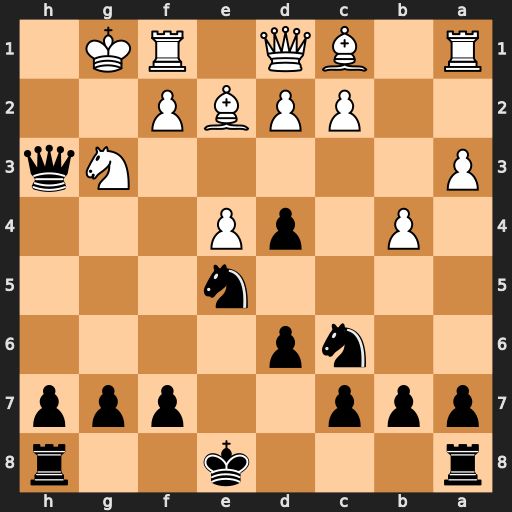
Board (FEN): r3k2r/ppp2ppp/2np4/4n3/1P1pP3/P5Nq/2PPBP2/R1BQ1RK1
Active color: b
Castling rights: kq
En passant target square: -
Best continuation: h5 Re1 Ng4 Bxg4 hxg4